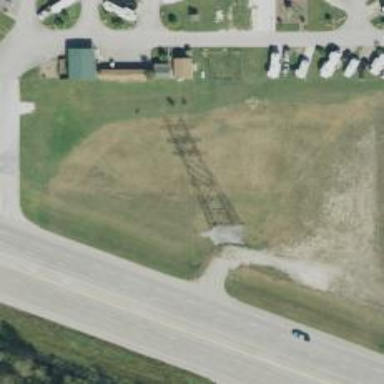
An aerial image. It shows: Power tower.